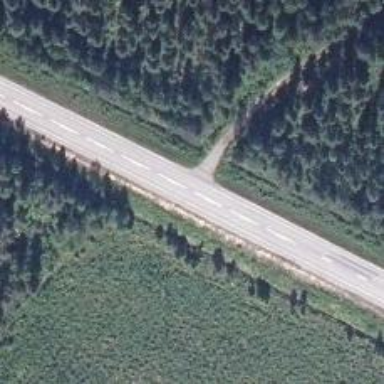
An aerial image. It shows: Asphalt trunk highway.